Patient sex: F
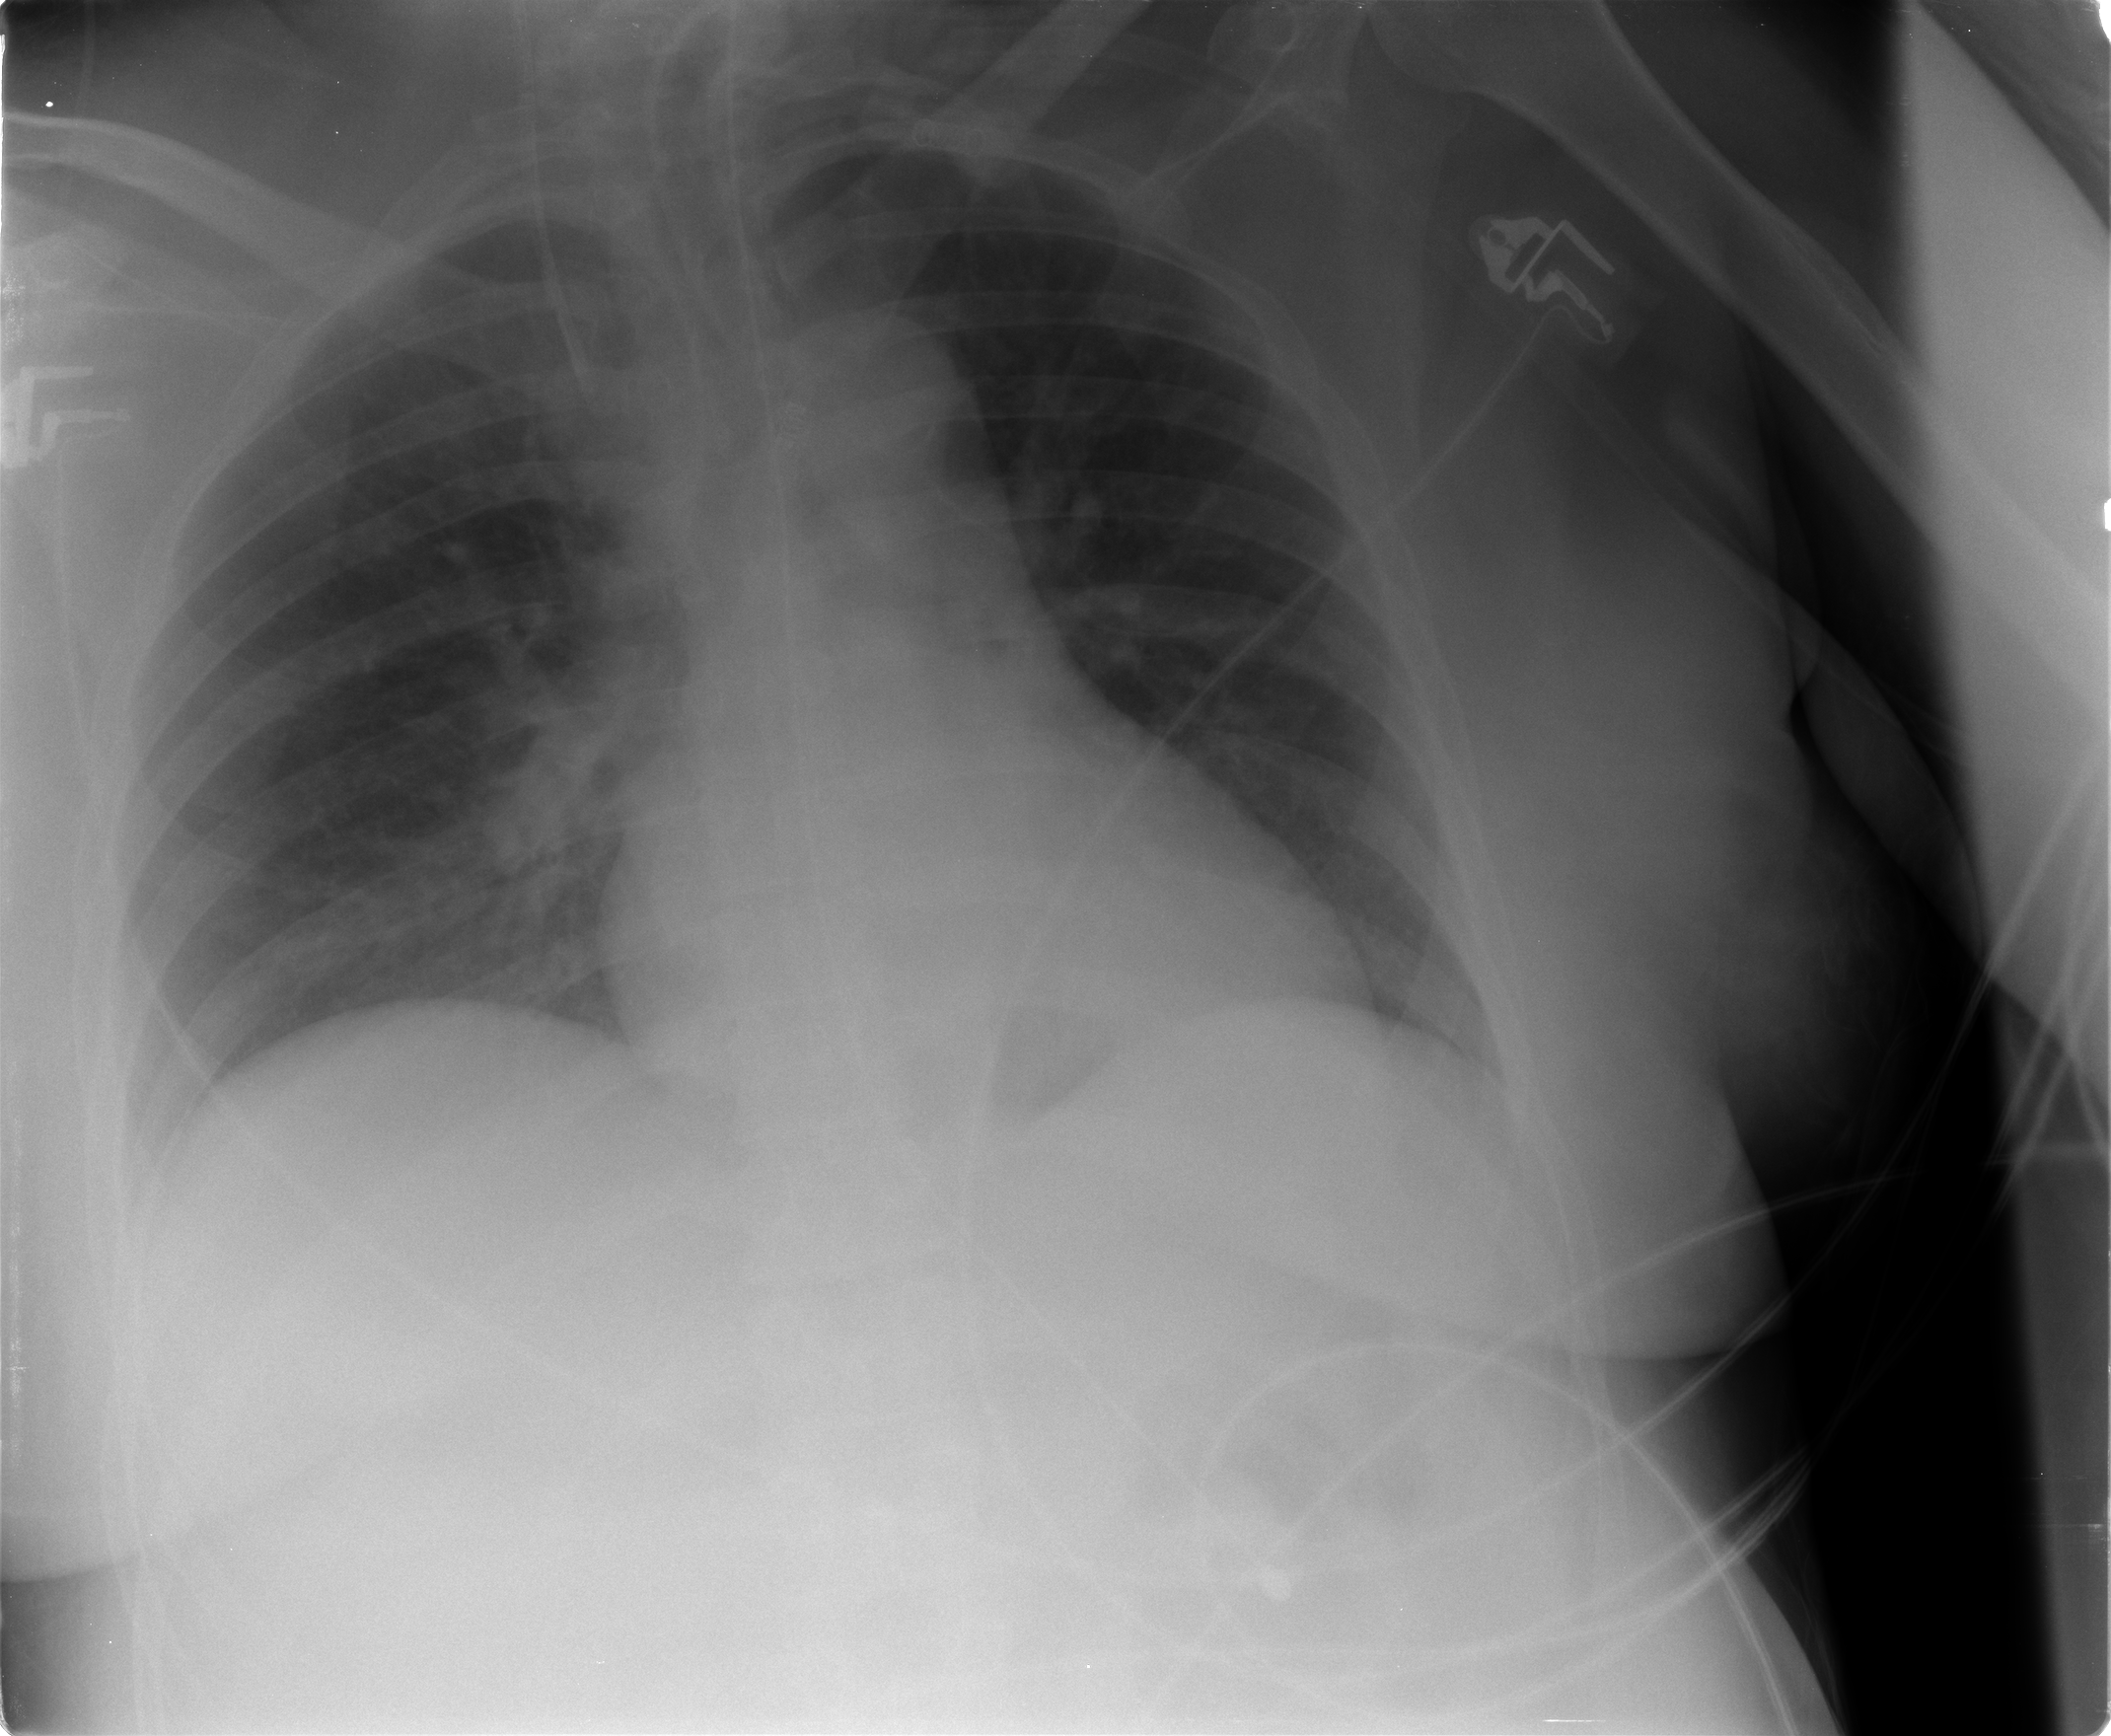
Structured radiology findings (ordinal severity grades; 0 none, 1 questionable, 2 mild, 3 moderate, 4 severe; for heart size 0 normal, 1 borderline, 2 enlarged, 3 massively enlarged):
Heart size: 1
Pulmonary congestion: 2
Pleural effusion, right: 1
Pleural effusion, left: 0
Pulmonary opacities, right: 2
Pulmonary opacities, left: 0
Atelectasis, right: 2
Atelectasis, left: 1